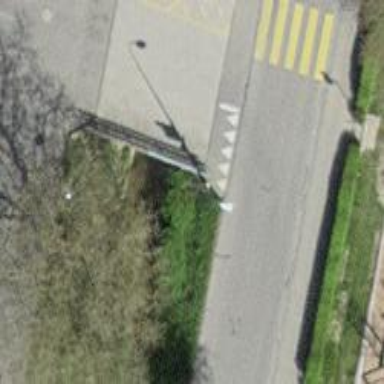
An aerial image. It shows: Bus stop with platform for public transport.